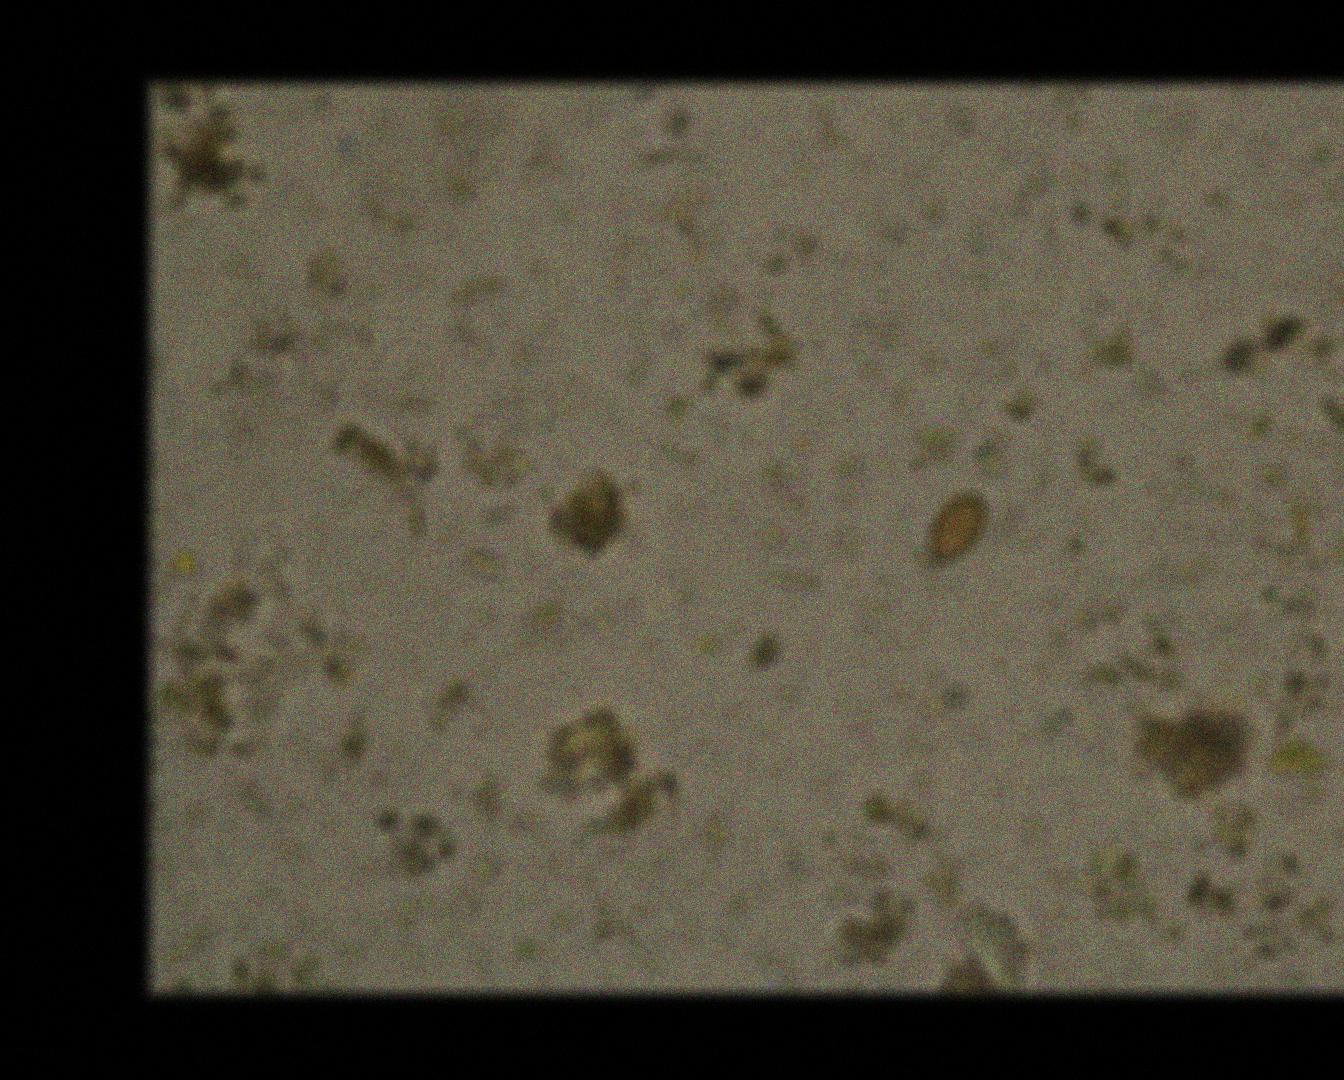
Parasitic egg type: Opisthorchis viverrine